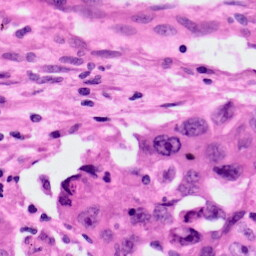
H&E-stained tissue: Lung